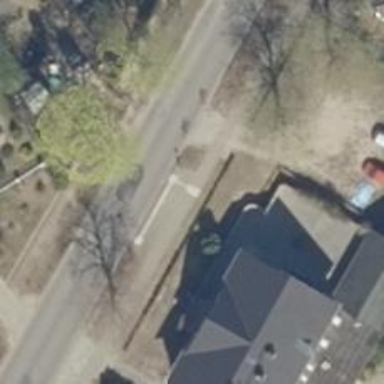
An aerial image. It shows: Footway along the road.